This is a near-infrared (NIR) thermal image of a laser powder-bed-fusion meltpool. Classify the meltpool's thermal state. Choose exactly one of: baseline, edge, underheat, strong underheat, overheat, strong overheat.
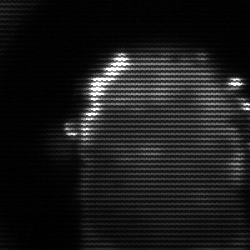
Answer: baseline